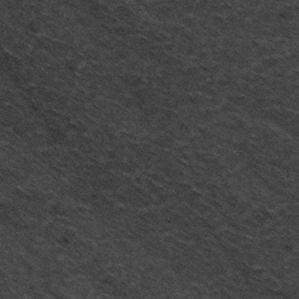
Label: frost